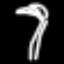
Label: palm tree